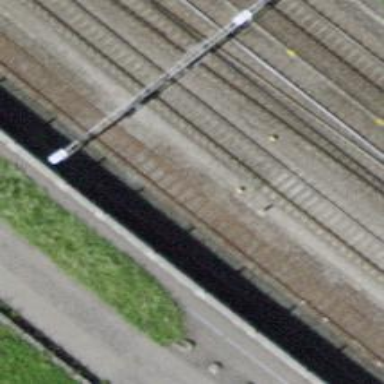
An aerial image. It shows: Single track railway in yard.